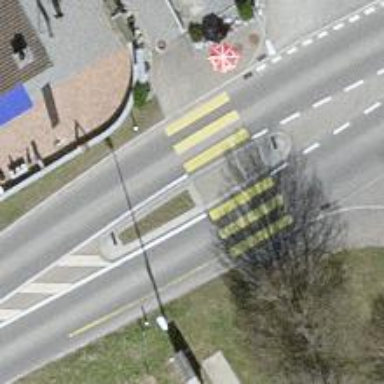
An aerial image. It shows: Uncontrolled zebra crossing with central island.